Current action and preconditions to check: trajectory_clear

Your task: For each precondition in the list above, predict whether it will hold at this action.

Consider the current scene as observed from the mobile robot's camera, and analyze the predicted future states of all dynamic agents (e.g., people, animals, vehicles, or any moving entities) within the NEXT SECOND.

IMPORTANT: Only answer "very likely" if you are absolutely certain—based on strong, clear evidence—that a dynamic agent will violate the precondition in the predicted future state. Do NOT answer "very likely" for unlikely, ambiguous, or low-probability risks.

Ask yourself for each precondition: Is there a high probability, with clear and convincing evidence, that the predicted future states of any dynamic agent will interfere with the predicted future state of the currently executing action within the NEXT SECOND, causing that precondition to fail?

Assess the risk level based on these predictions. Use "likely" or "very likely" if motions create a clear risk of interference.

Use "neutral" or "improbable" if agents are nearby but their predicted paths are clearly diverging or non-conflicting.

Failure Risk Categories: "very improbable", "improbable", "neutral", "likely", "very likely"

Answer Format: Output ONLY the probability_of_failure value from these categories: "very improbable", "improbable", "neutral", "likely", "very likely"

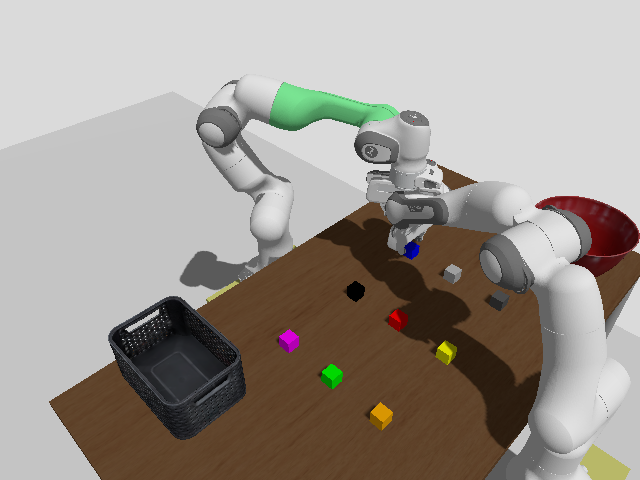

Answer: likely